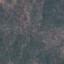
Label: HerbaceousVegetation